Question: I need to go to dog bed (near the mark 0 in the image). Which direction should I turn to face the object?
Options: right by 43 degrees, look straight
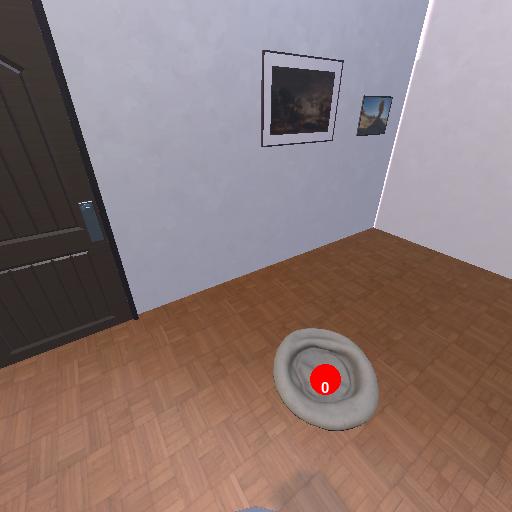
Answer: right by 43 degrees